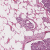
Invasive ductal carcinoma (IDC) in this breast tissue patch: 1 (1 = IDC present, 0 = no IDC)